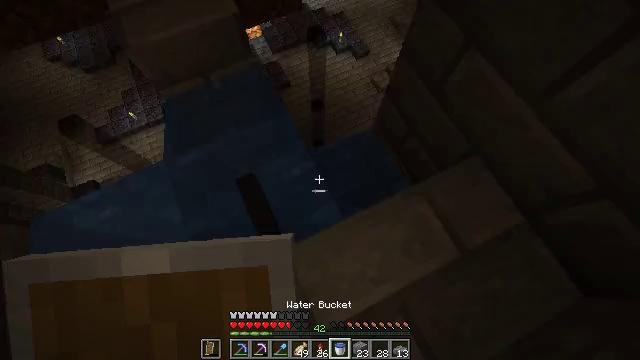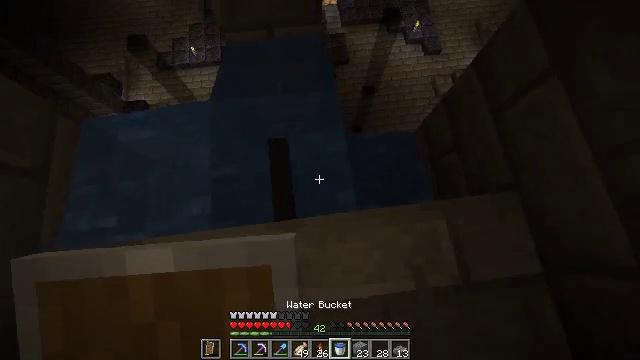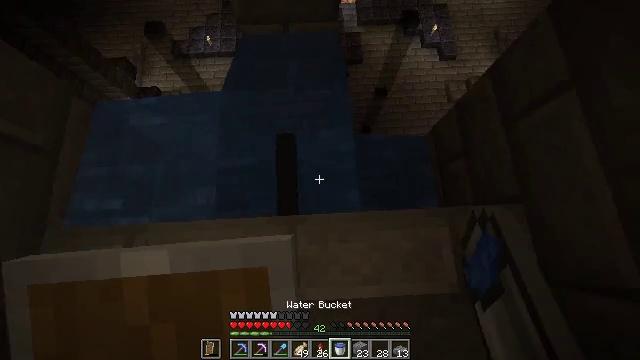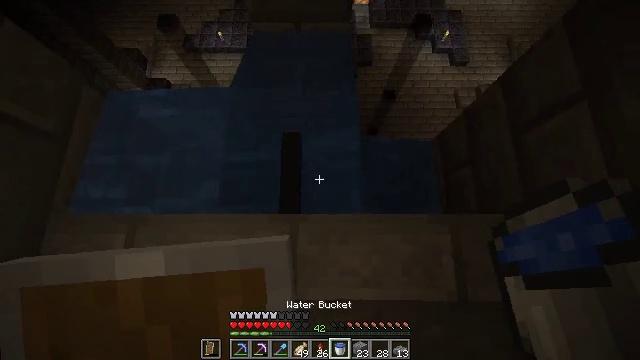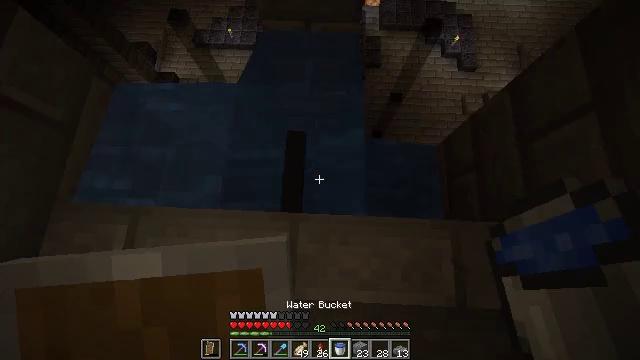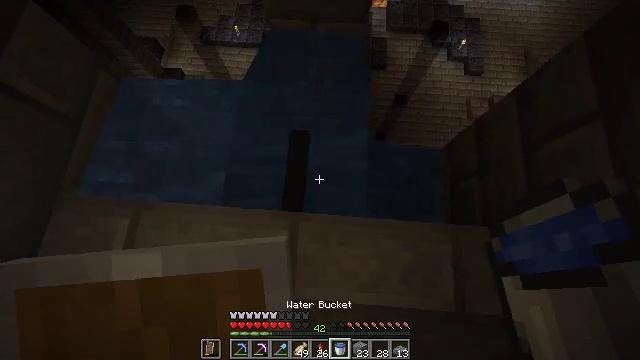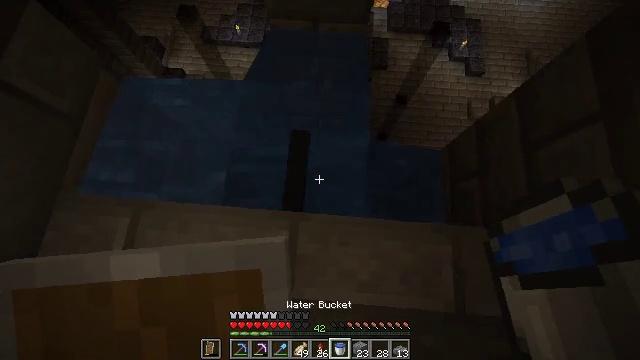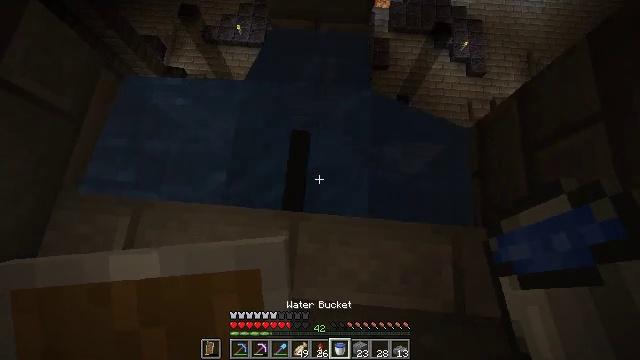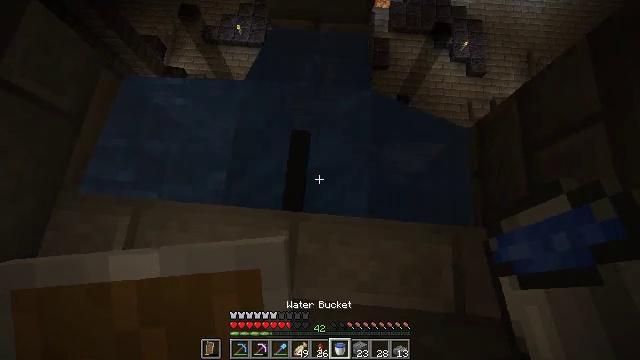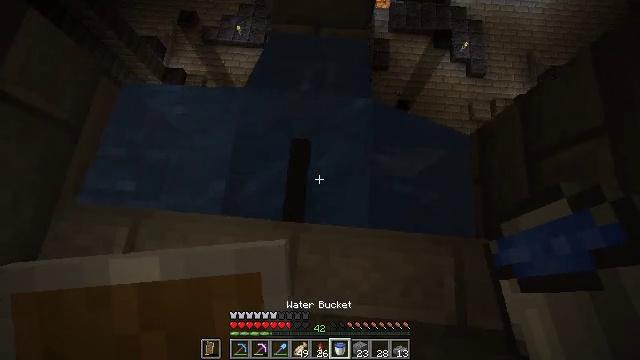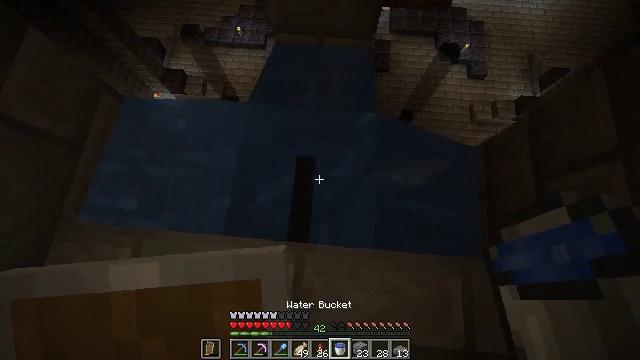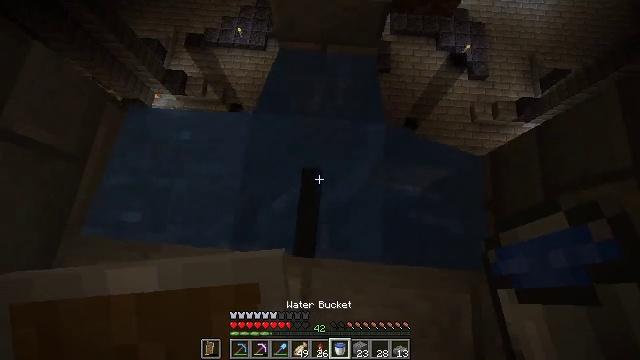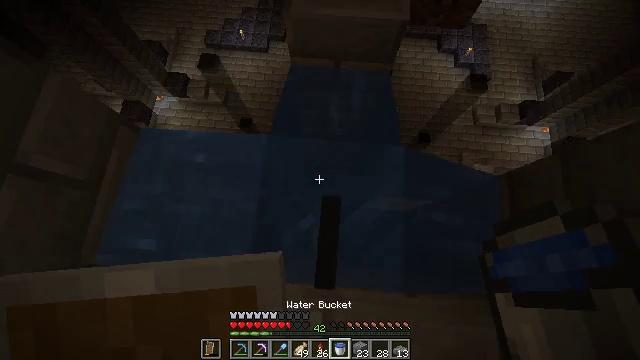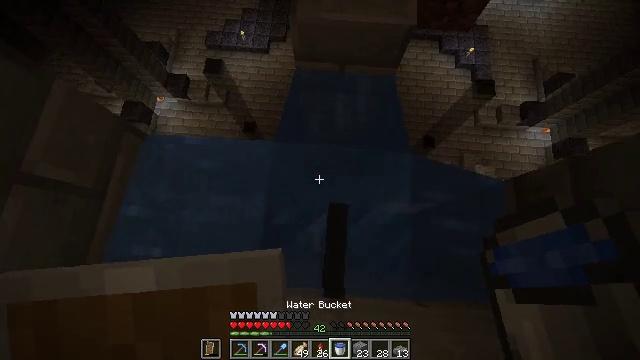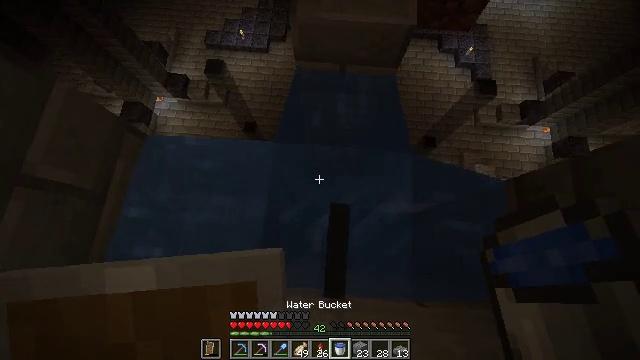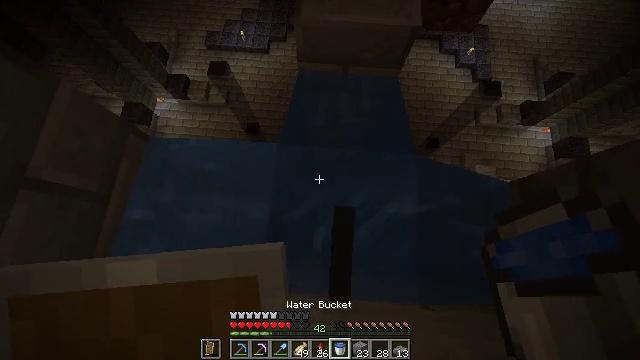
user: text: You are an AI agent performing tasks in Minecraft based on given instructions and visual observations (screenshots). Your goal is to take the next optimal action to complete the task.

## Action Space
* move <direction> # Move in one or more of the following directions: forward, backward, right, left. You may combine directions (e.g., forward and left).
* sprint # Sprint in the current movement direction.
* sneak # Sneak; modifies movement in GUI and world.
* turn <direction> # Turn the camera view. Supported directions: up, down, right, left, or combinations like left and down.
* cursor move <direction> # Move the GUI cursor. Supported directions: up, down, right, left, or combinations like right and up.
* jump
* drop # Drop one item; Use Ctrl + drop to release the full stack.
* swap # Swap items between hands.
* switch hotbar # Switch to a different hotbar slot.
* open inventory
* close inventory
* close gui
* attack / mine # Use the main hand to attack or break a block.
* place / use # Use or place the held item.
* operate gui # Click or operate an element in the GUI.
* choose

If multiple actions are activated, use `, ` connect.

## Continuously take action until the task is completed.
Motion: motion action
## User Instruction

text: Break the black stained glass pane to collect it.
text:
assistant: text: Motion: turn left and down
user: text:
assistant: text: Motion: turn left
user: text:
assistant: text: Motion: turn left
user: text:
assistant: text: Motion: turn left
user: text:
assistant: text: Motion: turn left
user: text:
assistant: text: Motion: no_op
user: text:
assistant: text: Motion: no_op
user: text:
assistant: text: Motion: no_op
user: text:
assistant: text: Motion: move forward
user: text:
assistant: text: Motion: move forward and move left
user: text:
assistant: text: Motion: move forward and move left
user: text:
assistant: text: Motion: no_op
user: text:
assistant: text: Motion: no_op
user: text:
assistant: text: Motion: no_op
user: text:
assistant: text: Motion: no_op
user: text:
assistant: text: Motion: no_op
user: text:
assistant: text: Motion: no_op
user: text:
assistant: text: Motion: no_op
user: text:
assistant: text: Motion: no_op
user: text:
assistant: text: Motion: no_op
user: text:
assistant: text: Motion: no_op
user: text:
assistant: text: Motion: no_op
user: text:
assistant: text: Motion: no_op
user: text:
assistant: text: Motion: move back
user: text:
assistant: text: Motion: move back
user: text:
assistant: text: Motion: move back
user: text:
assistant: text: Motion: no_op
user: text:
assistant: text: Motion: no_op
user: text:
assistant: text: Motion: no_op
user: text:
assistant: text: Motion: no_op